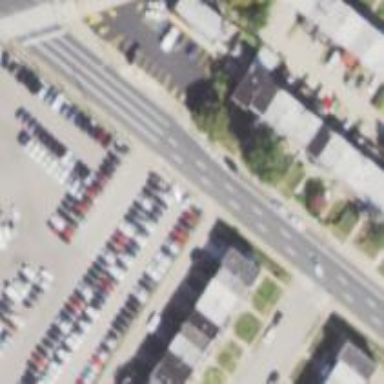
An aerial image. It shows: Alley classified as service road.